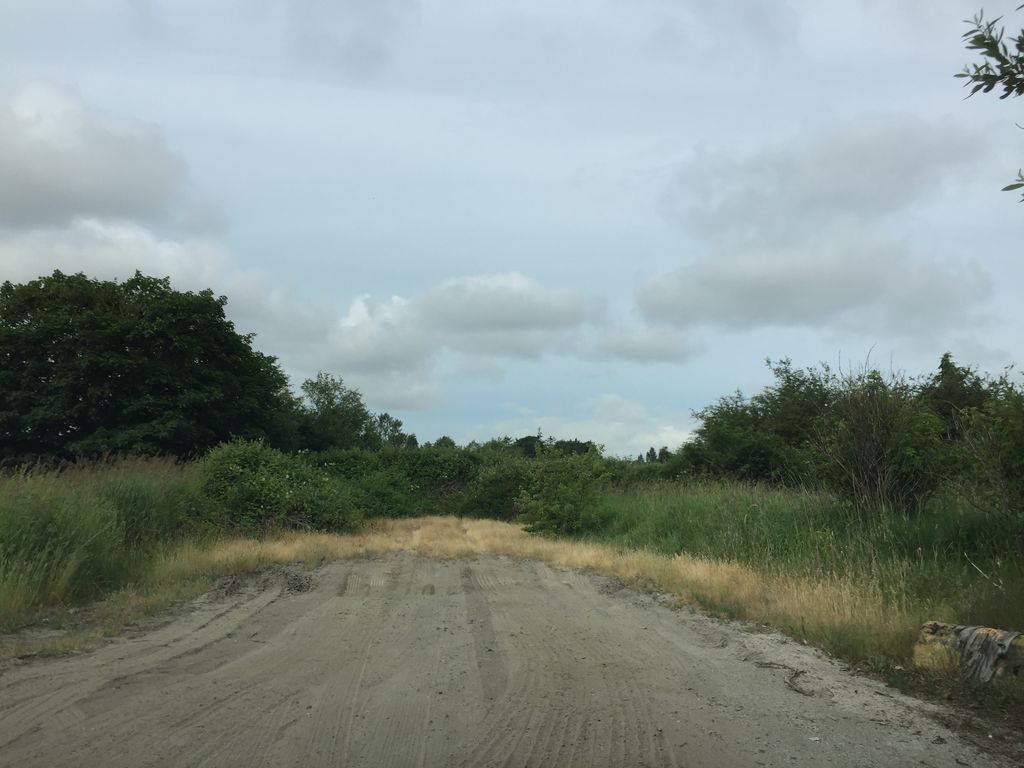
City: vancouver